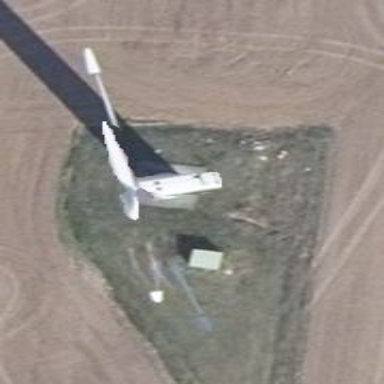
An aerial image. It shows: Wind generator powered by wind turbine.